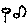
Label: flower